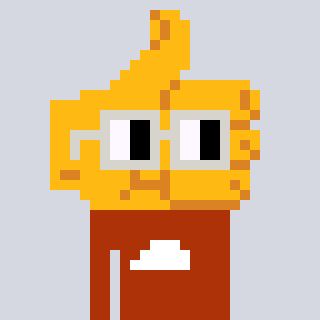
a pixel art character with square light gray glasses, a thumbsup-shaped head and a hotbrown-colored body on a cool background